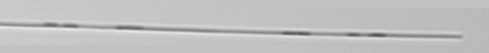
Label: Pseudo-nitzschia